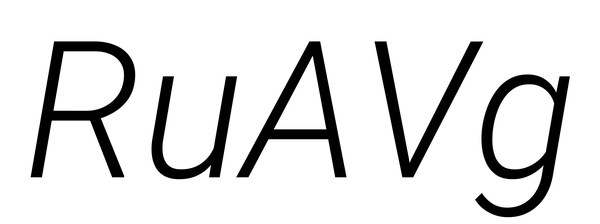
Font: Roboto-Italic_Light_Italic